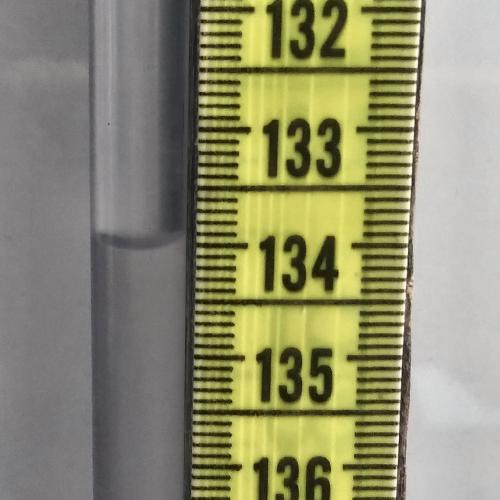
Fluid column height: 134.0 cm